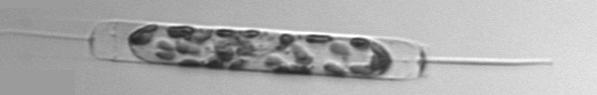
Label: Ditylum_brightwellii